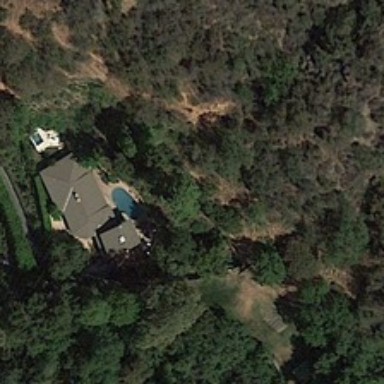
A large number of trees were planted around the house with grey roof .